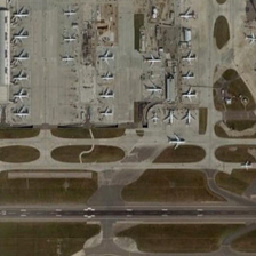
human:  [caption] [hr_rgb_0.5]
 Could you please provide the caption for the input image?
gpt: several airplanes are parked on four tarmacs .

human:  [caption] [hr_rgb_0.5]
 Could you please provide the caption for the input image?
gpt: there are three termial buildings sits alongside runways .

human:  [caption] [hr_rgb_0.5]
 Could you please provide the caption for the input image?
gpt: transversely flight strip and endways terminal .

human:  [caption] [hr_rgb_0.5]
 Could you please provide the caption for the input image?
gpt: several airplanes are parked on four tarmacs lying beside airport runways and grassy fields .

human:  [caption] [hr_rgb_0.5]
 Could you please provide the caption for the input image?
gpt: many planes are orderly in an airport with several runways .